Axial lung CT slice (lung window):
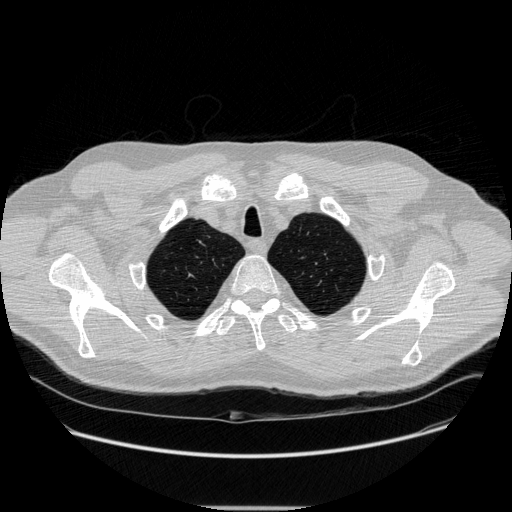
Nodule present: no